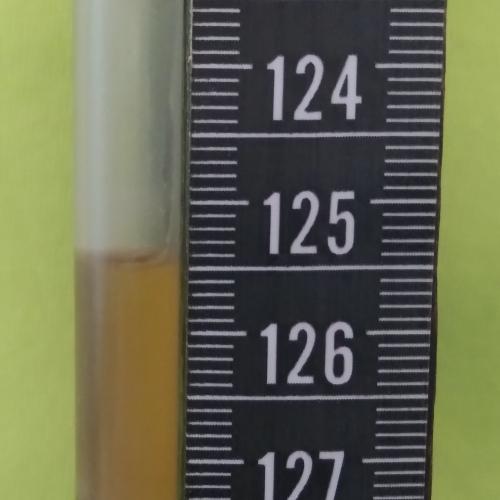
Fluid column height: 125.4 cm